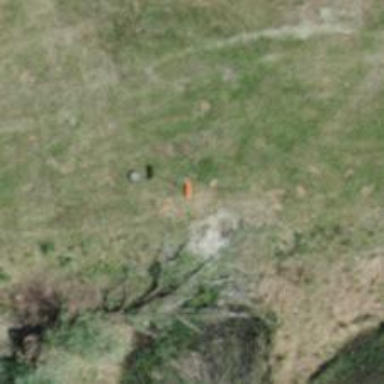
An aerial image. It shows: Pole with roof-covered pipeline marker.